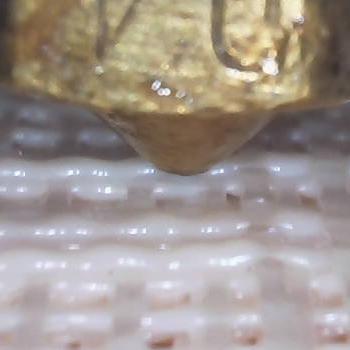
Flow rate: 200%